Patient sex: M
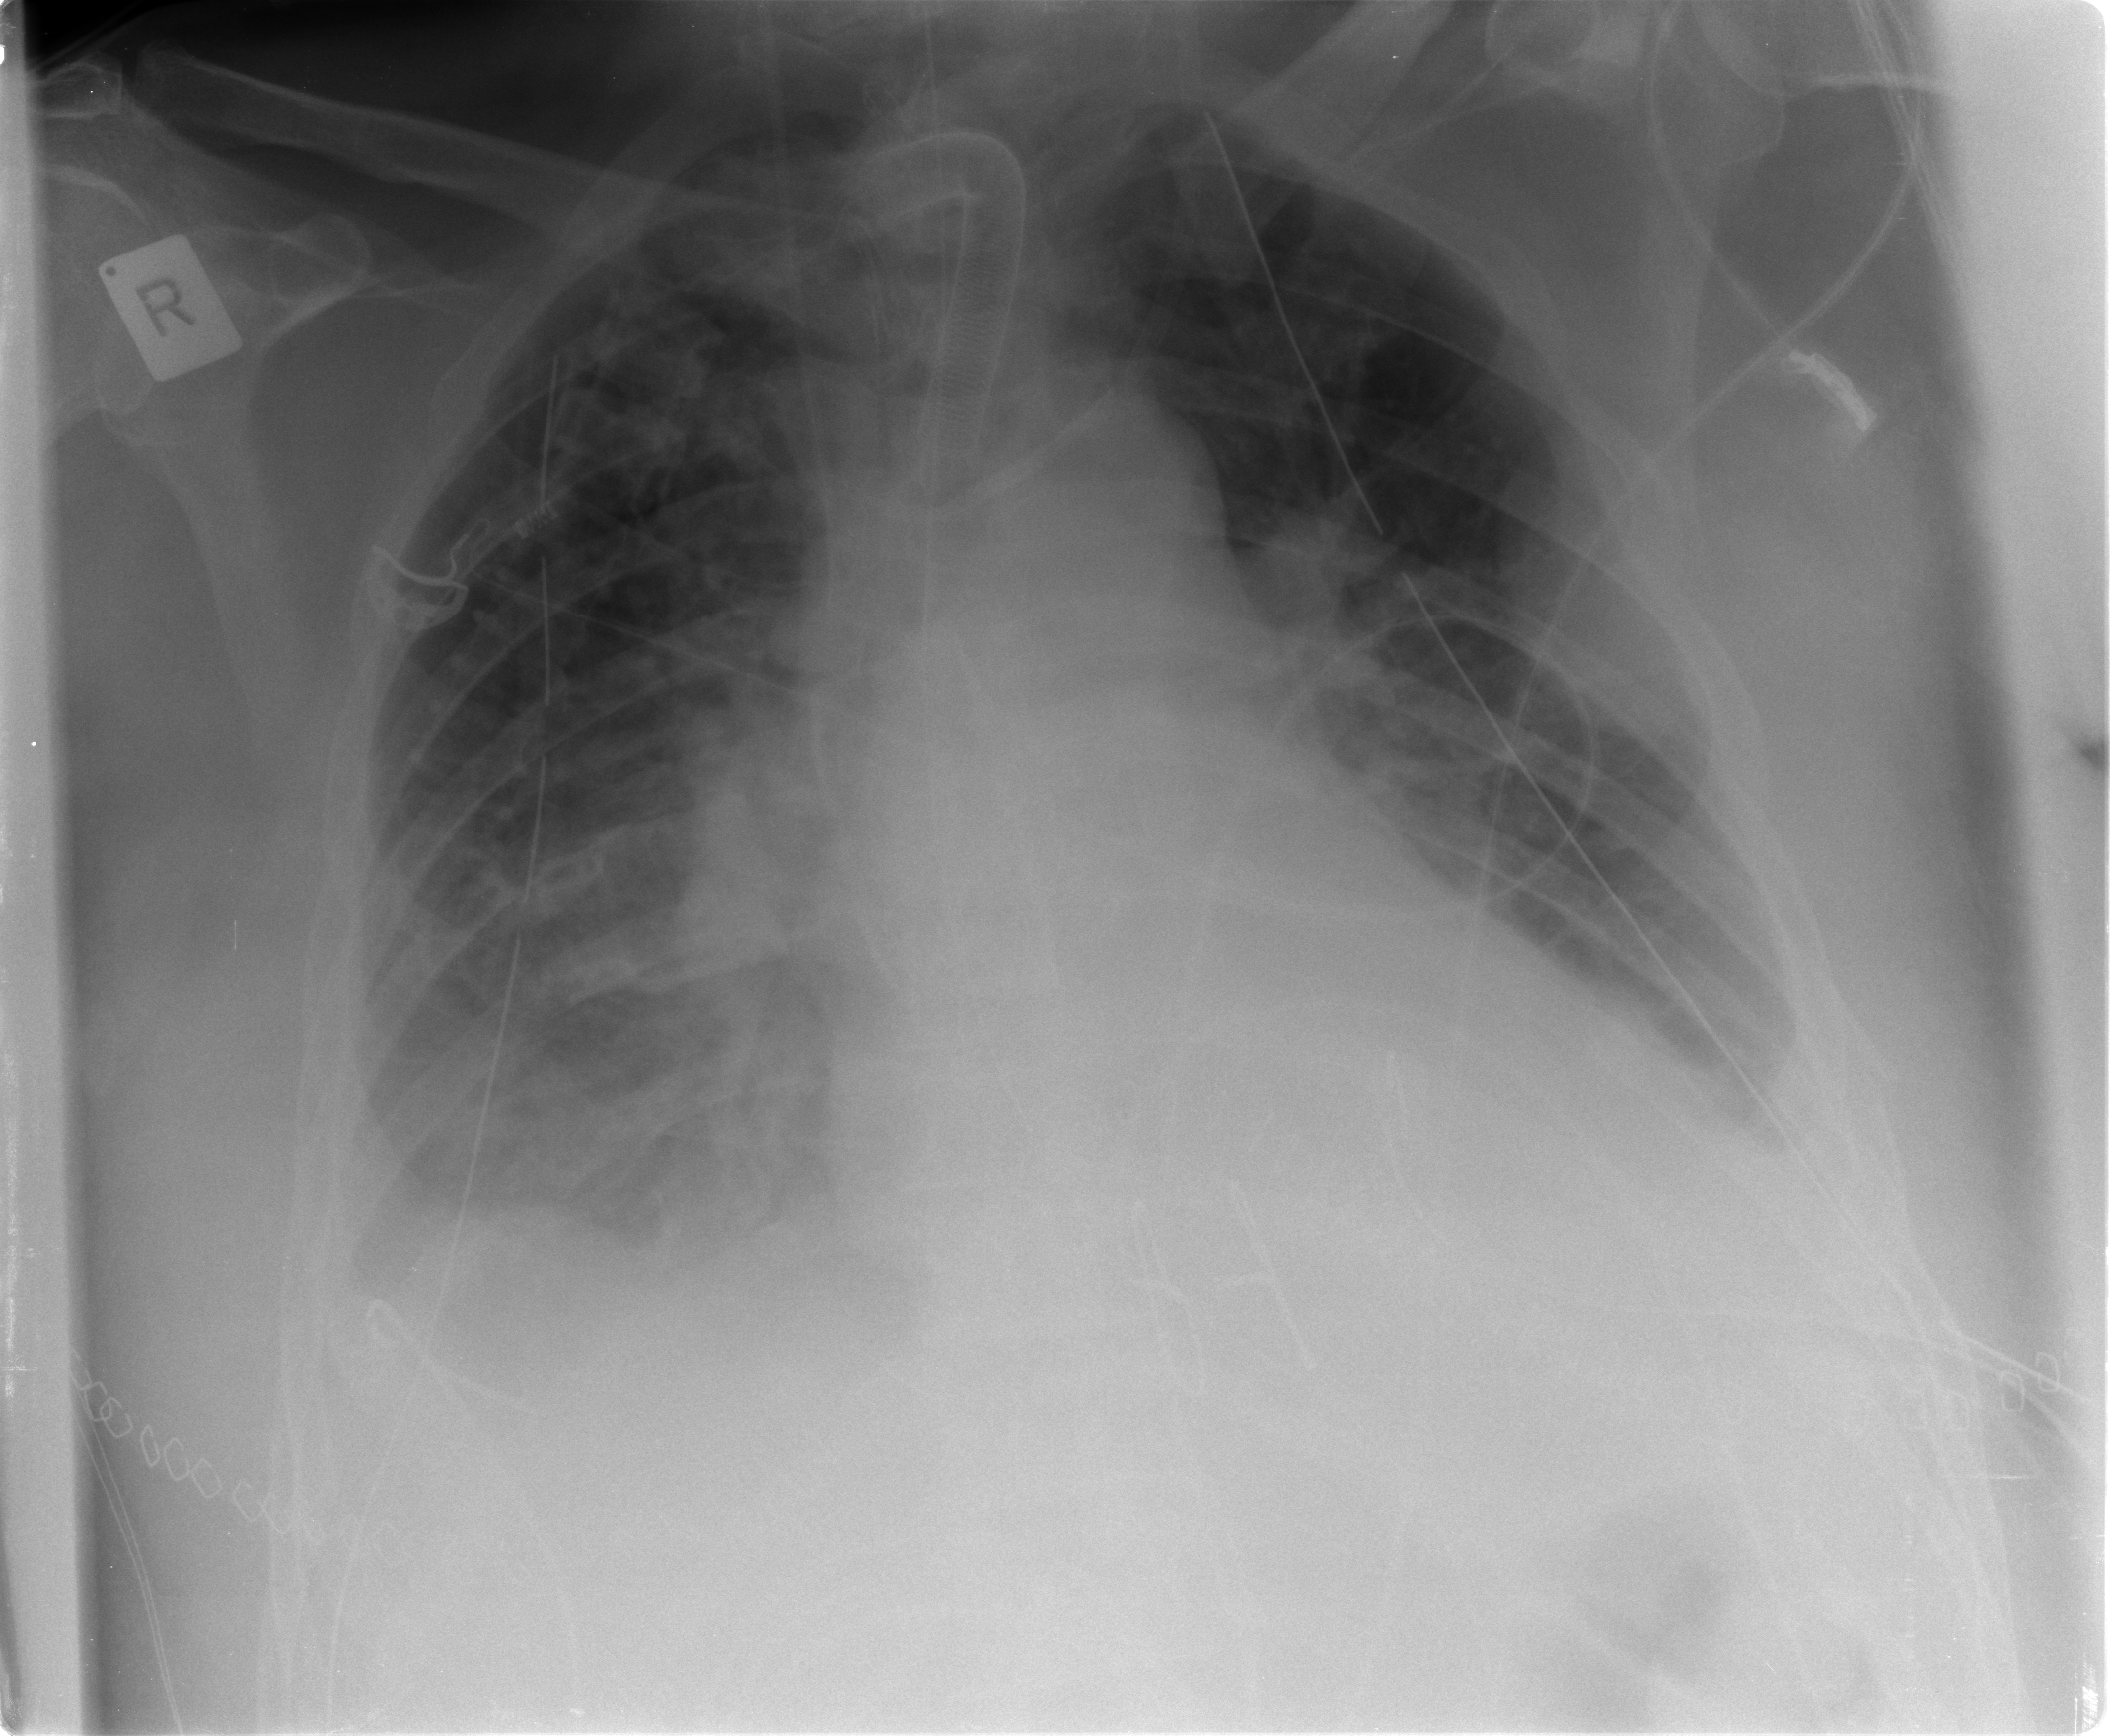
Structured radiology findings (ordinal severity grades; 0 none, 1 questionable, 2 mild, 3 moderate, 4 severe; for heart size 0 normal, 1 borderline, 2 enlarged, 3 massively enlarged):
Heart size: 2
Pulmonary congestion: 2
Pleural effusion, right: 3
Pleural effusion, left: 2
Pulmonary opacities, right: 2
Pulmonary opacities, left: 2
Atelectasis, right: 2
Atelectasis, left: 2